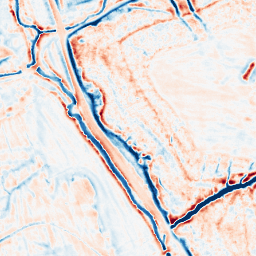
Category: edge_preserving
Decomposition family: bilateral
Decomposition parameters: d: 15
sigma_color: 150
sigma_space: 150
Upsampling method: linear_exact
Upsampling parameters: scale: 8
Upsampling scale: 8